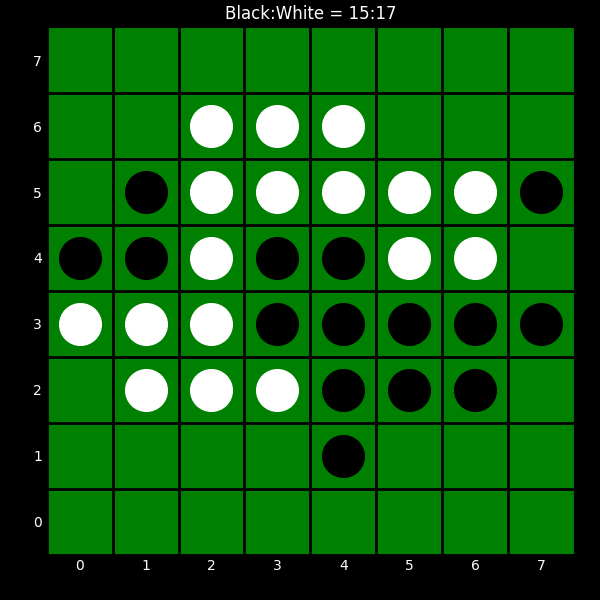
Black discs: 15
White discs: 17